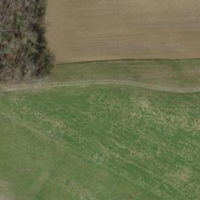
EUNIS habitat code: 52
Species observed at this site:
Melittis melissophyllum